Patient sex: M
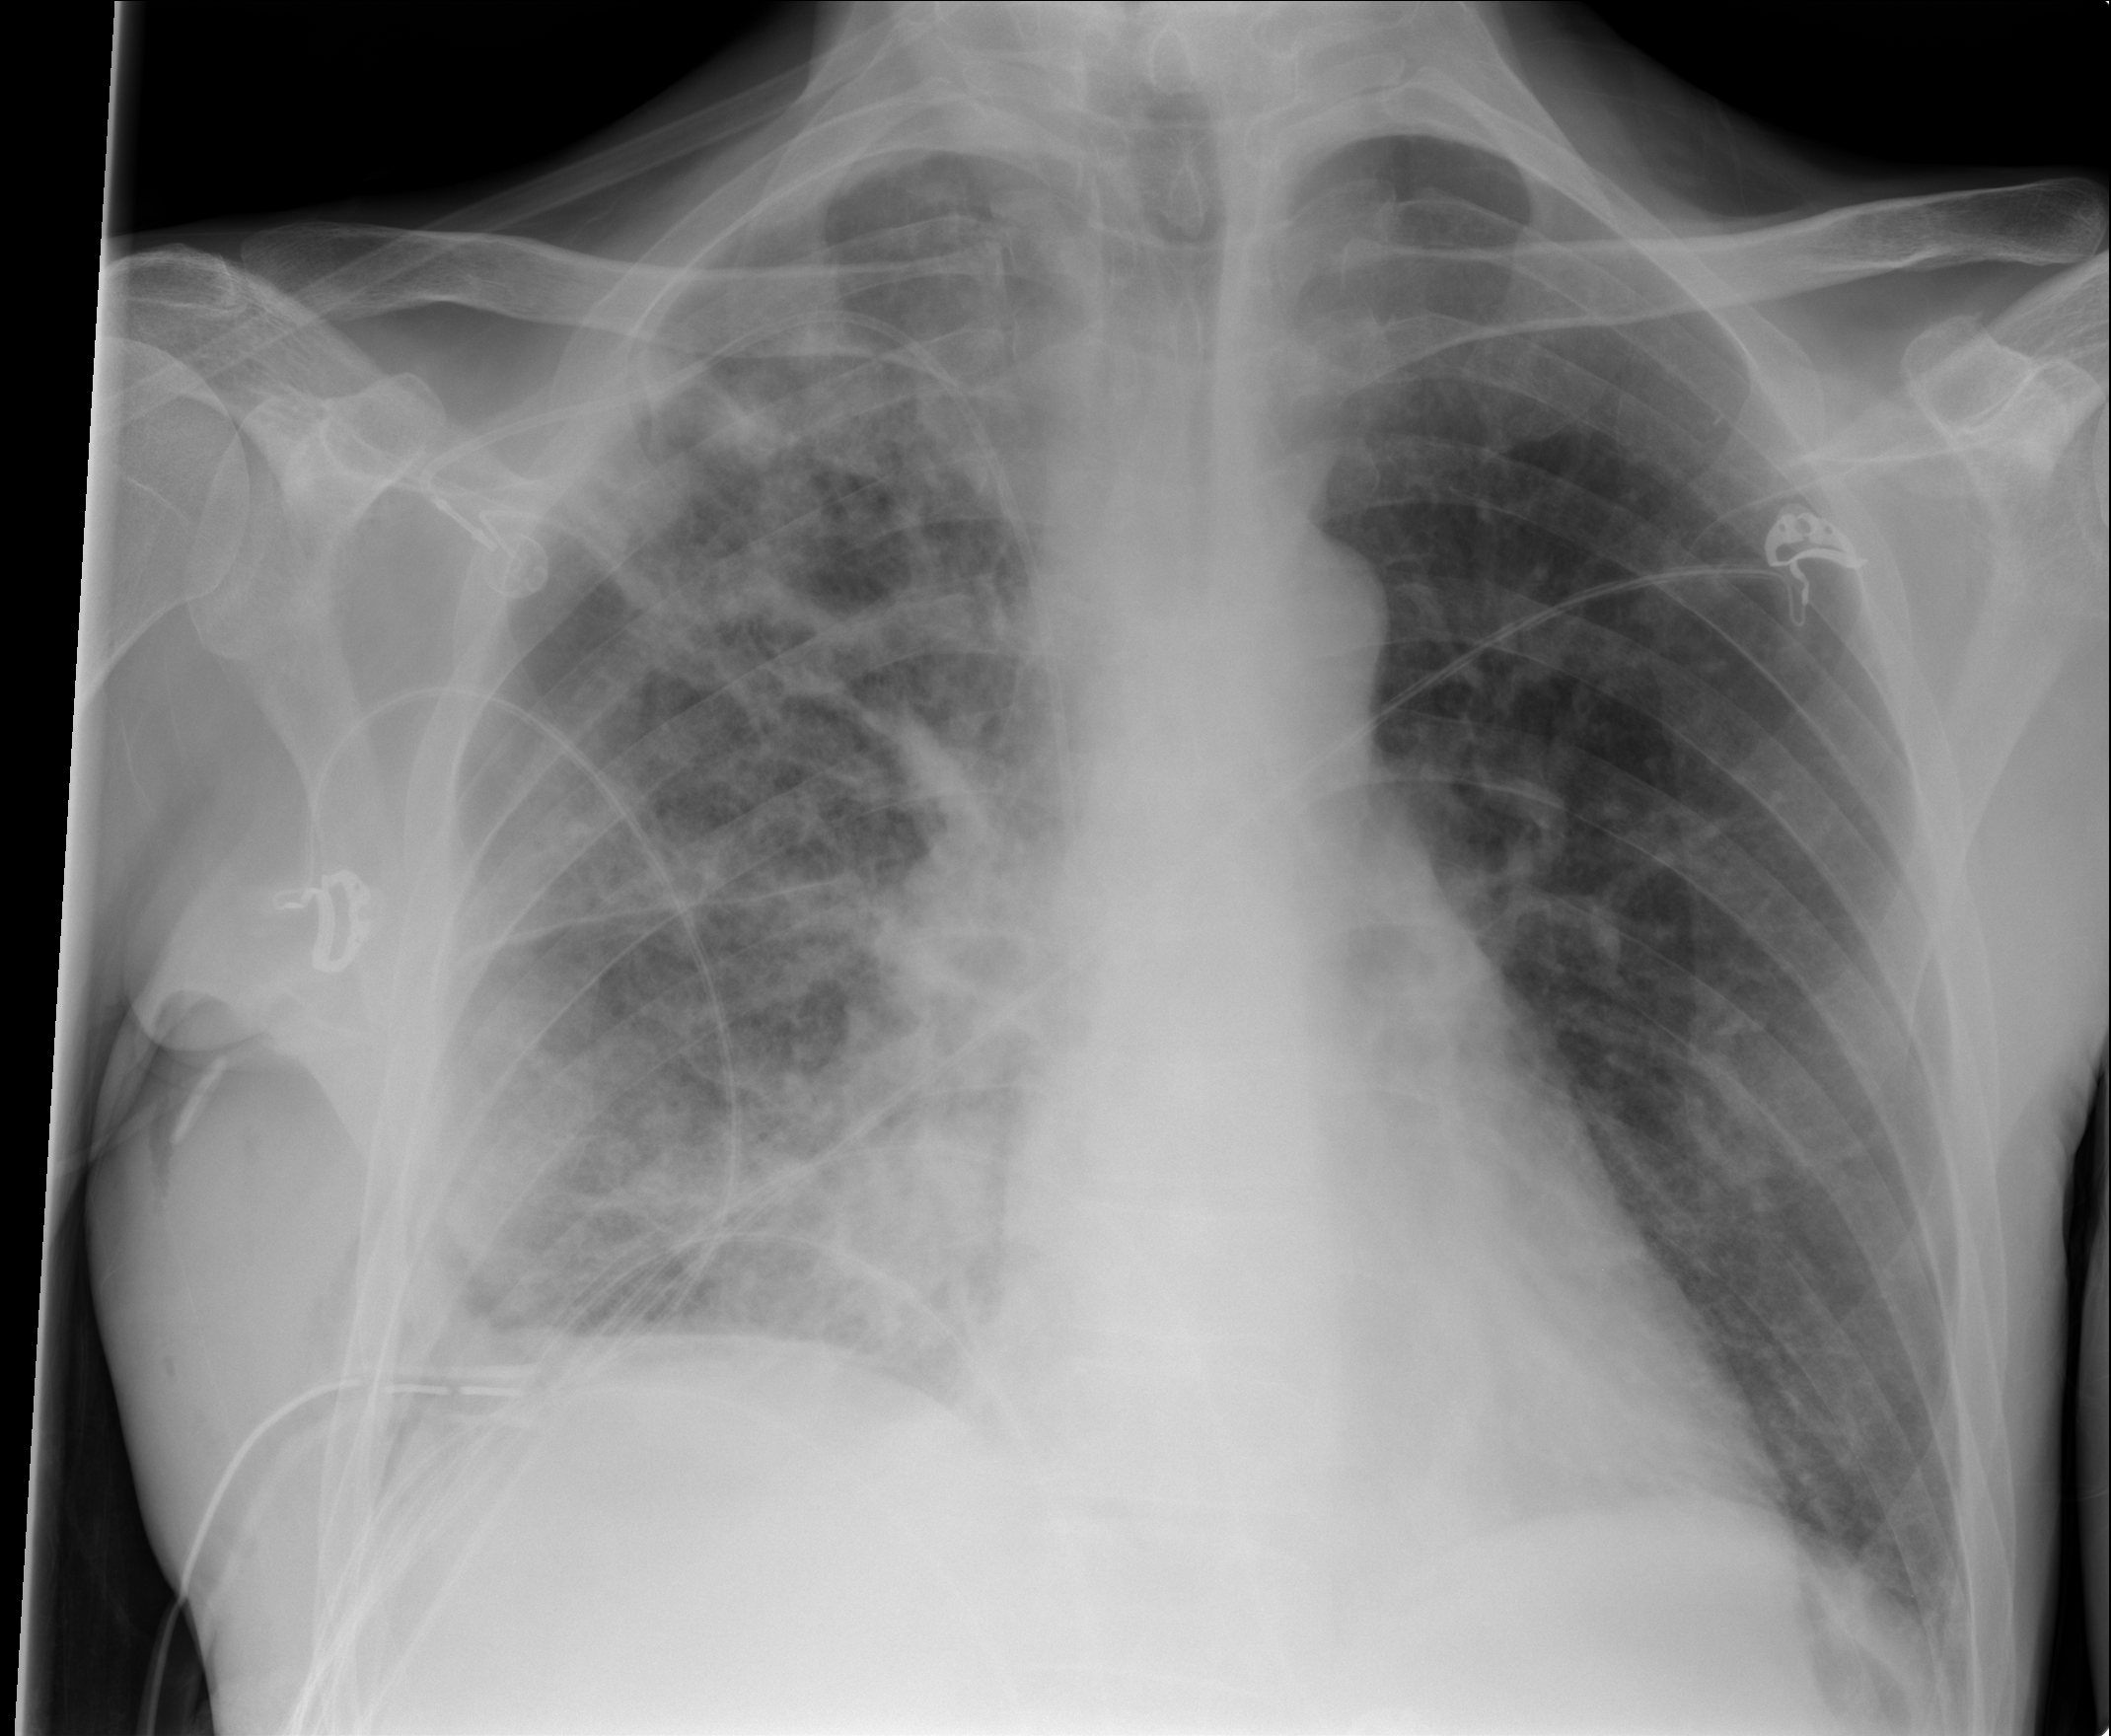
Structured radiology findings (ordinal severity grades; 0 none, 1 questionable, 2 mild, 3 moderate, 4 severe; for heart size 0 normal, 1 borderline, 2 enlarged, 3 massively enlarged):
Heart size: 1
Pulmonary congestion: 0
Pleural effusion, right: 1
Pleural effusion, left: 0
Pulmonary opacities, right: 3
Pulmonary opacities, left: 0
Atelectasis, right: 3
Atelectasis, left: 0